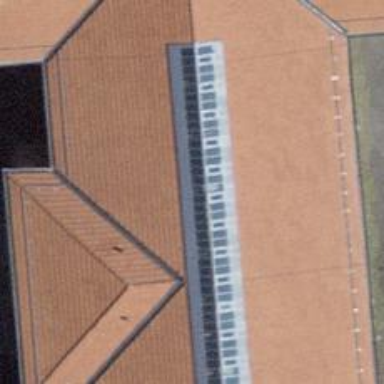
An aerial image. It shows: Library.